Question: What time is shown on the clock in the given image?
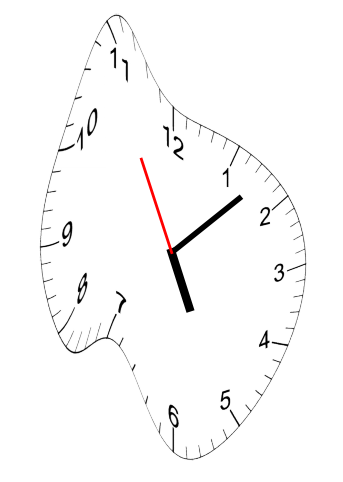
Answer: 05:07:55